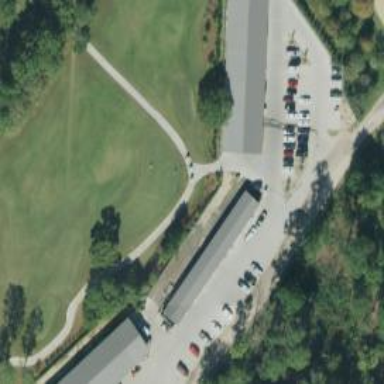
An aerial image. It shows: Path for both roads and golfers.